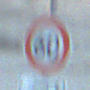
Verkehrszeichen: Geschwindigkeit60
Zusatzzeichen unten: HinweisDurchSinnbild22
Umgebung: Outdoor, Beach
Tageszeit: SunriseSunset
Wetter: PartlyCloudy
Licht: Natural
Jahreszeit: NotSpecified
Kontrast: MediumContrast